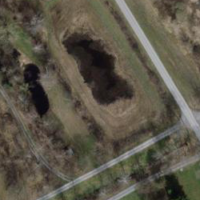
EUNIS habitat code: 25
Species observed at this site:
Euonymus europaeus